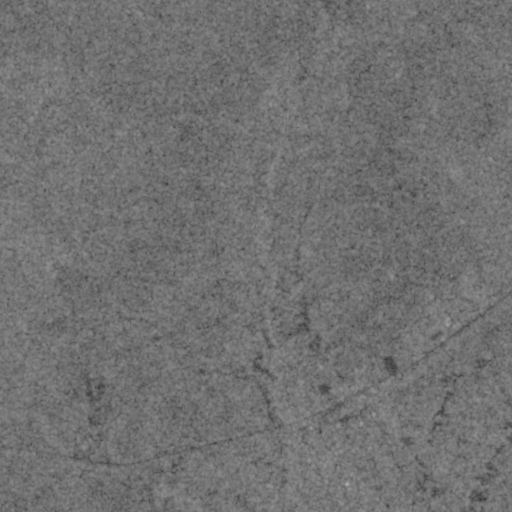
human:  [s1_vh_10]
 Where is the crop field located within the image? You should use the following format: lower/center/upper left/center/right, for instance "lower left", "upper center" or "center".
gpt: The crop field is located in the lower right of the image.
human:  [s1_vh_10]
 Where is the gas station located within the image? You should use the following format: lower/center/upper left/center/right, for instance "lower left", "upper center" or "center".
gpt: The gas station is located in the lower right of the image.
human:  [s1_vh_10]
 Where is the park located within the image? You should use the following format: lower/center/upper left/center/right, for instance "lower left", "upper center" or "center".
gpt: The park is located in the lower right of the image.
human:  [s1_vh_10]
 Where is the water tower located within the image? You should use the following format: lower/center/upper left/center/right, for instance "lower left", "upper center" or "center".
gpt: The water tower is located in the lower right of the image.
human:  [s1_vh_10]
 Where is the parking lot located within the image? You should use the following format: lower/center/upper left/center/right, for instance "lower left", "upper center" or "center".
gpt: There is no parking lot in the image.

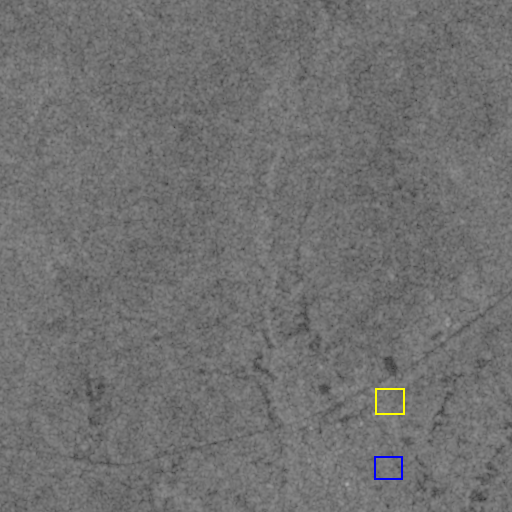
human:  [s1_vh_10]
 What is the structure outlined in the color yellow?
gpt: The structure outlined in yellow is a crop field.
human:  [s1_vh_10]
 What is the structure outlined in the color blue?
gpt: The structure outlined in blue is a park.
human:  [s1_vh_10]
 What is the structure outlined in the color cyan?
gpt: There is no cyan outline.